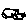
Label: car